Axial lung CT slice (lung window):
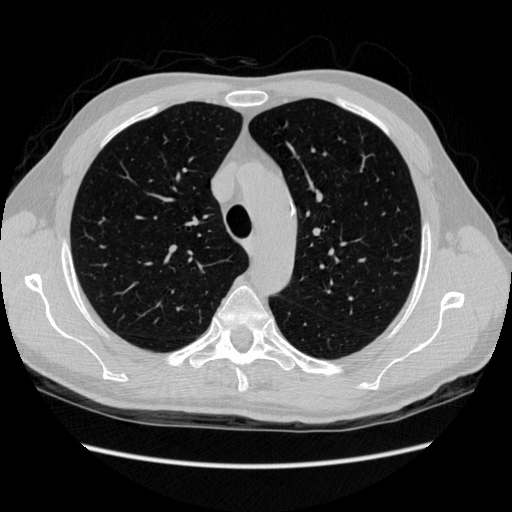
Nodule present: no